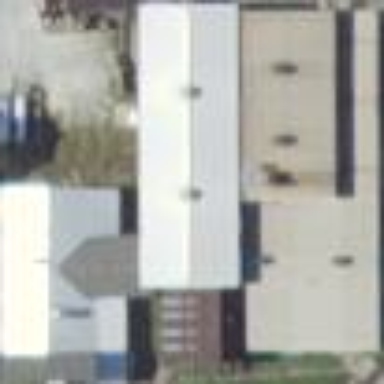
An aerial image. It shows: Industrial building.